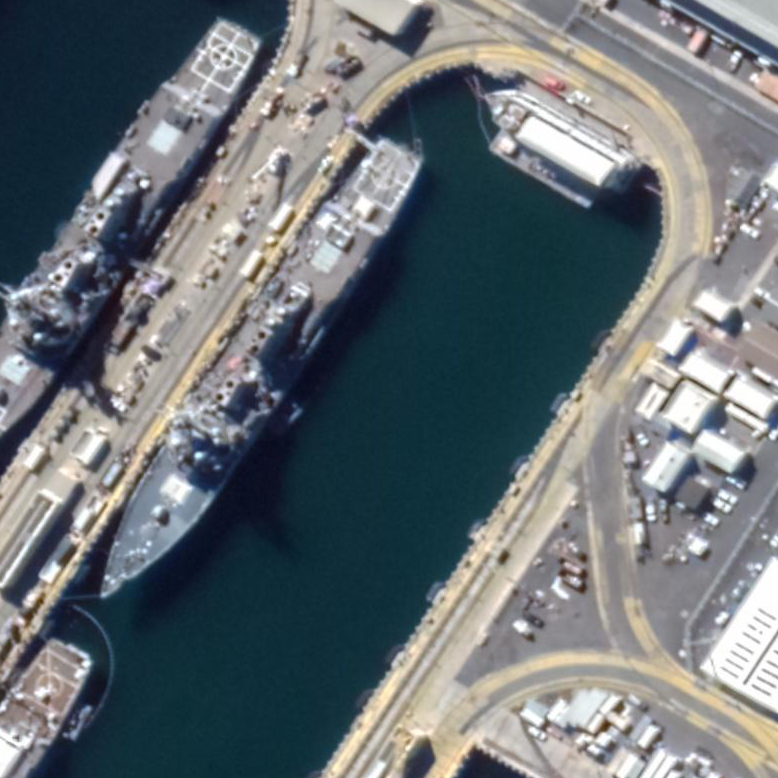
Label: destroyer